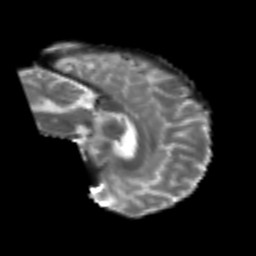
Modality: T2w
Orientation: sagittal
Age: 45
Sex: male
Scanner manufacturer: siemens
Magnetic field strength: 3 T
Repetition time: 4.999 s
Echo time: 0.07946 s